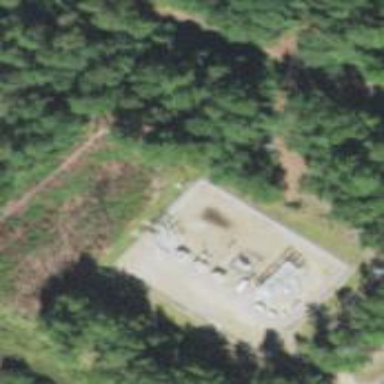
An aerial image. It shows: Distribution level power substation surrounded by fence.